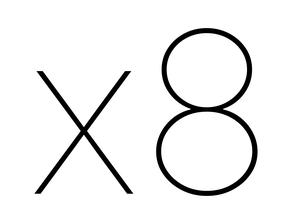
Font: Inter_Thin